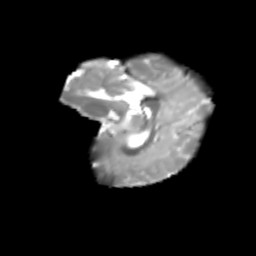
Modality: T2w
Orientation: sagittal
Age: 6
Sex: male
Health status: healthy